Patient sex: M
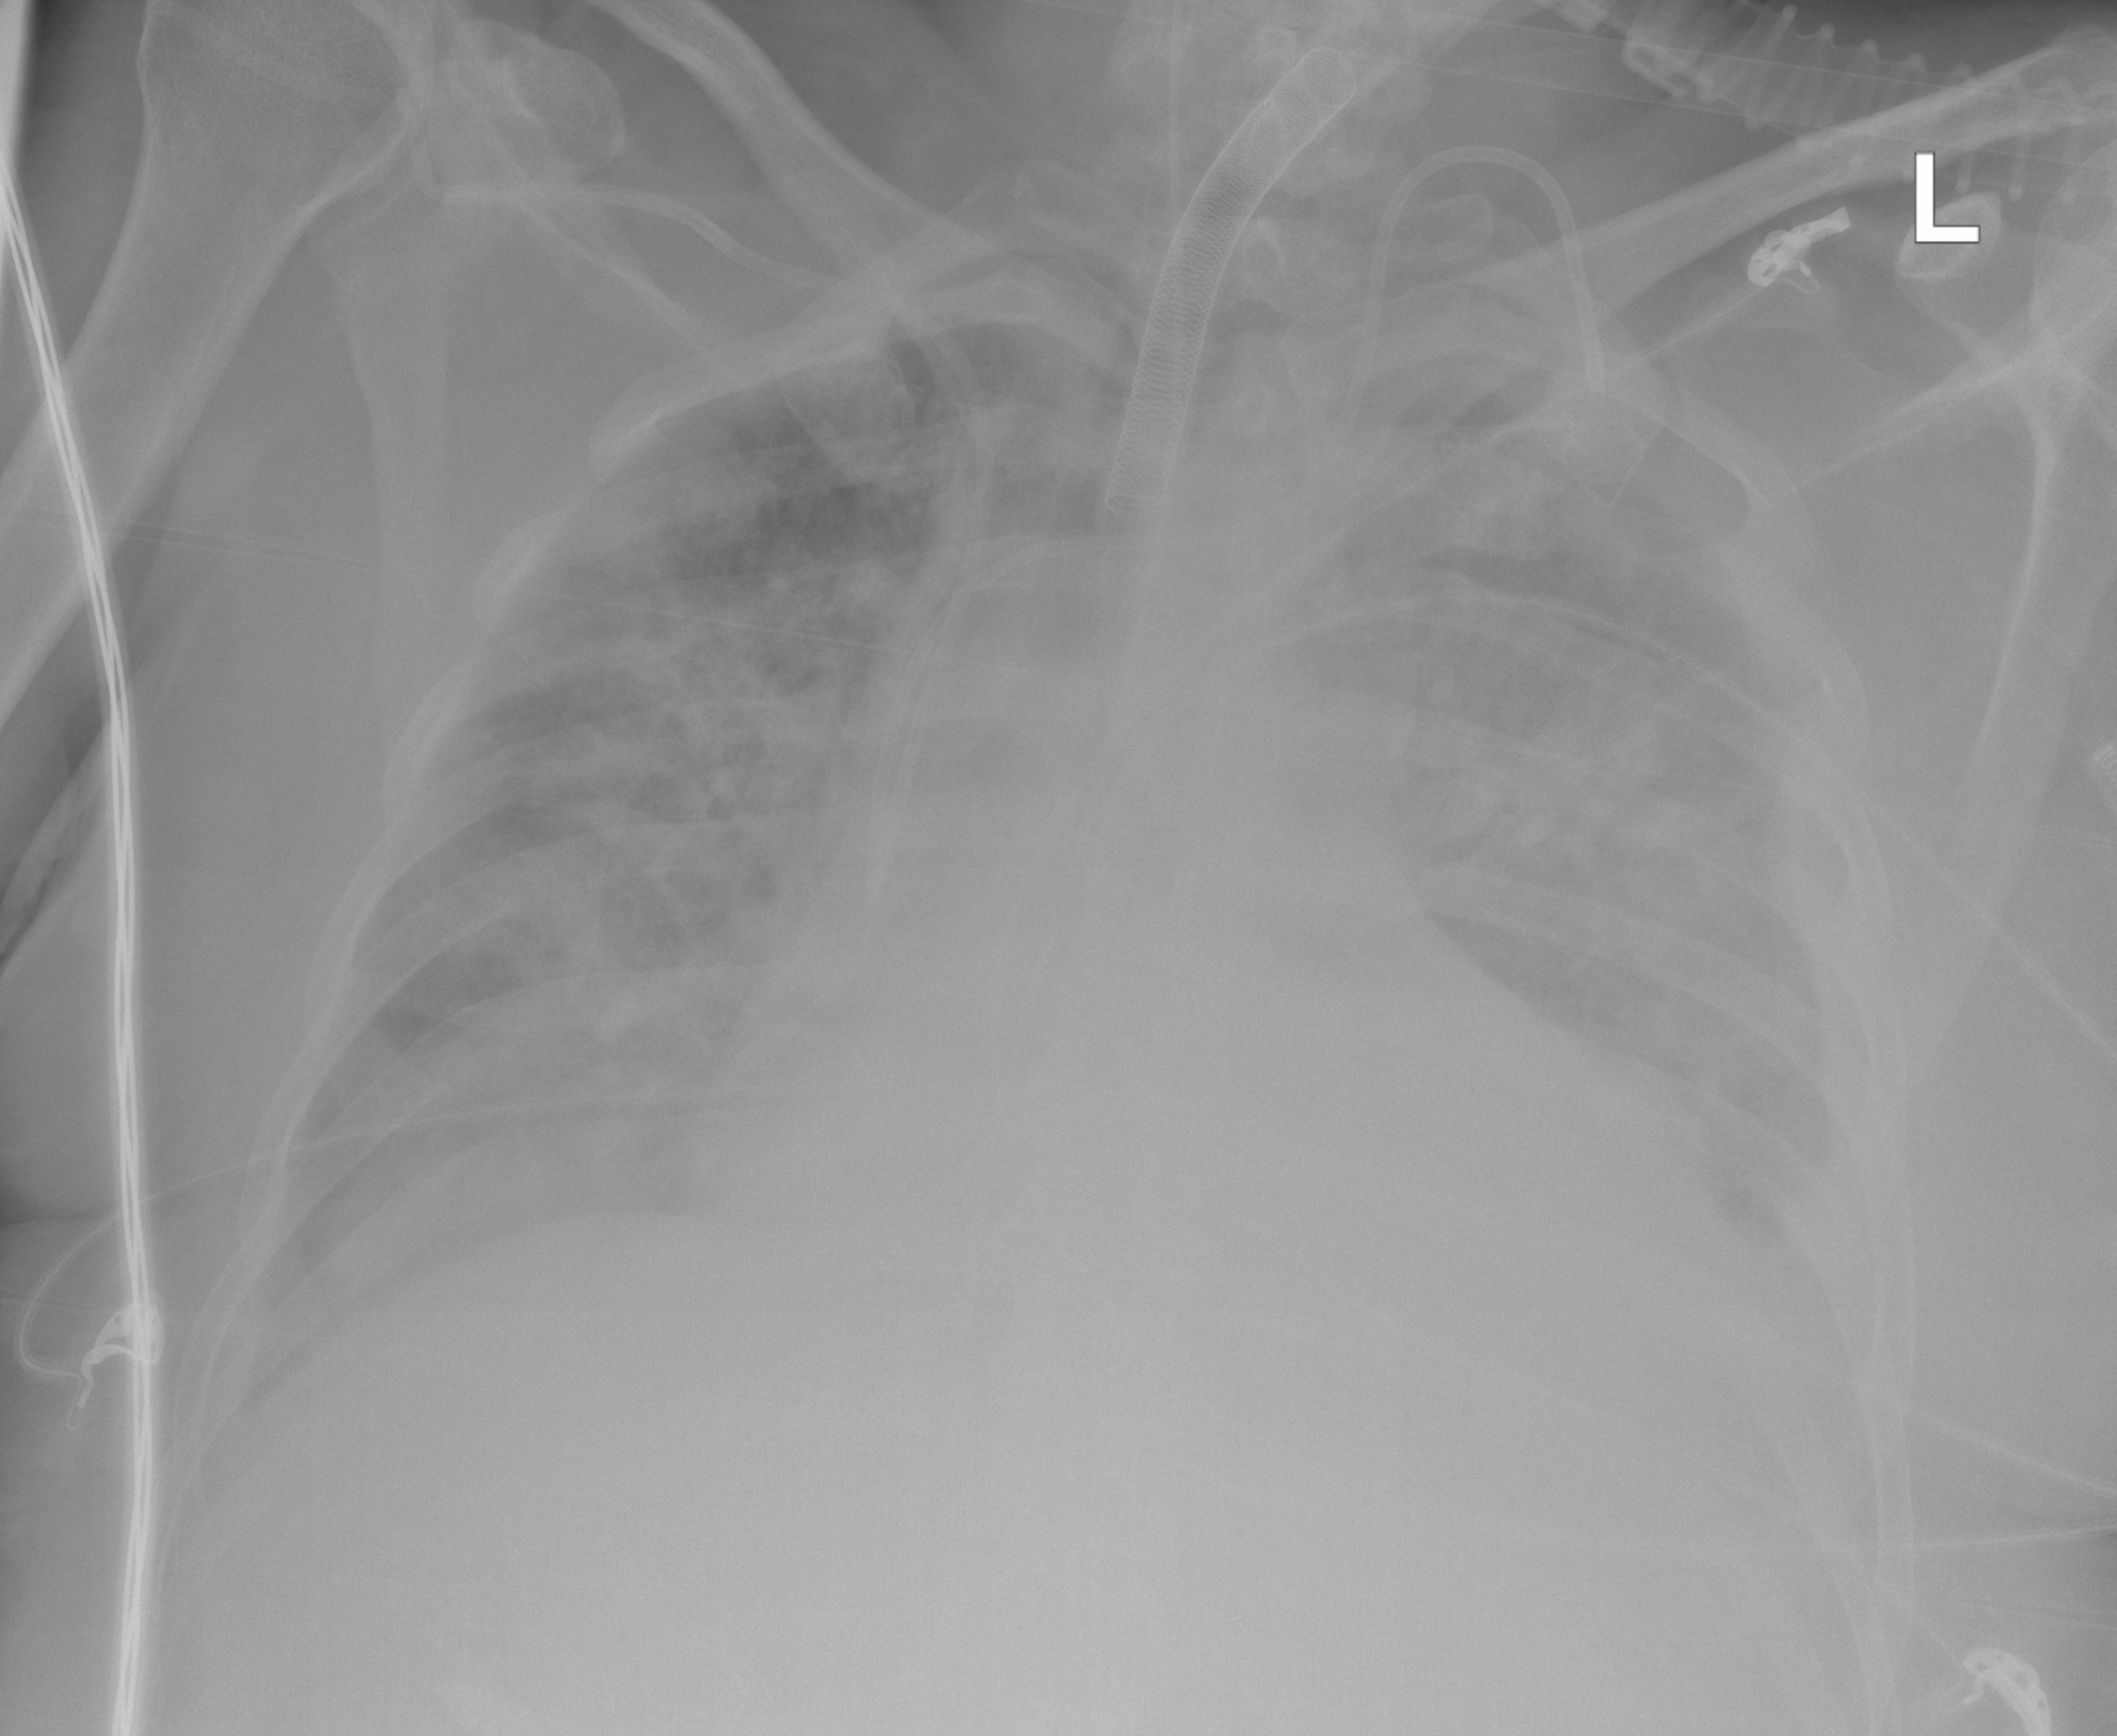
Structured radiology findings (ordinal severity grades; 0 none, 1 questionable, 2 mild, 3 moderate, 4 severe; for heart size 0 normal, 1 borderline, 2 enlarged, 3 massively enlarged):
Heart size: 2
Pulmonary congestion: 3
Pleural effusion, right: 2
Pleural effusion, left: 2
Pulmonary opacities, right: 3
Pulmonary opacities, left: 2
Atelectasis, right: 3
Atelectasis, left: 3